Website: lowes
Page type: customer-info-address
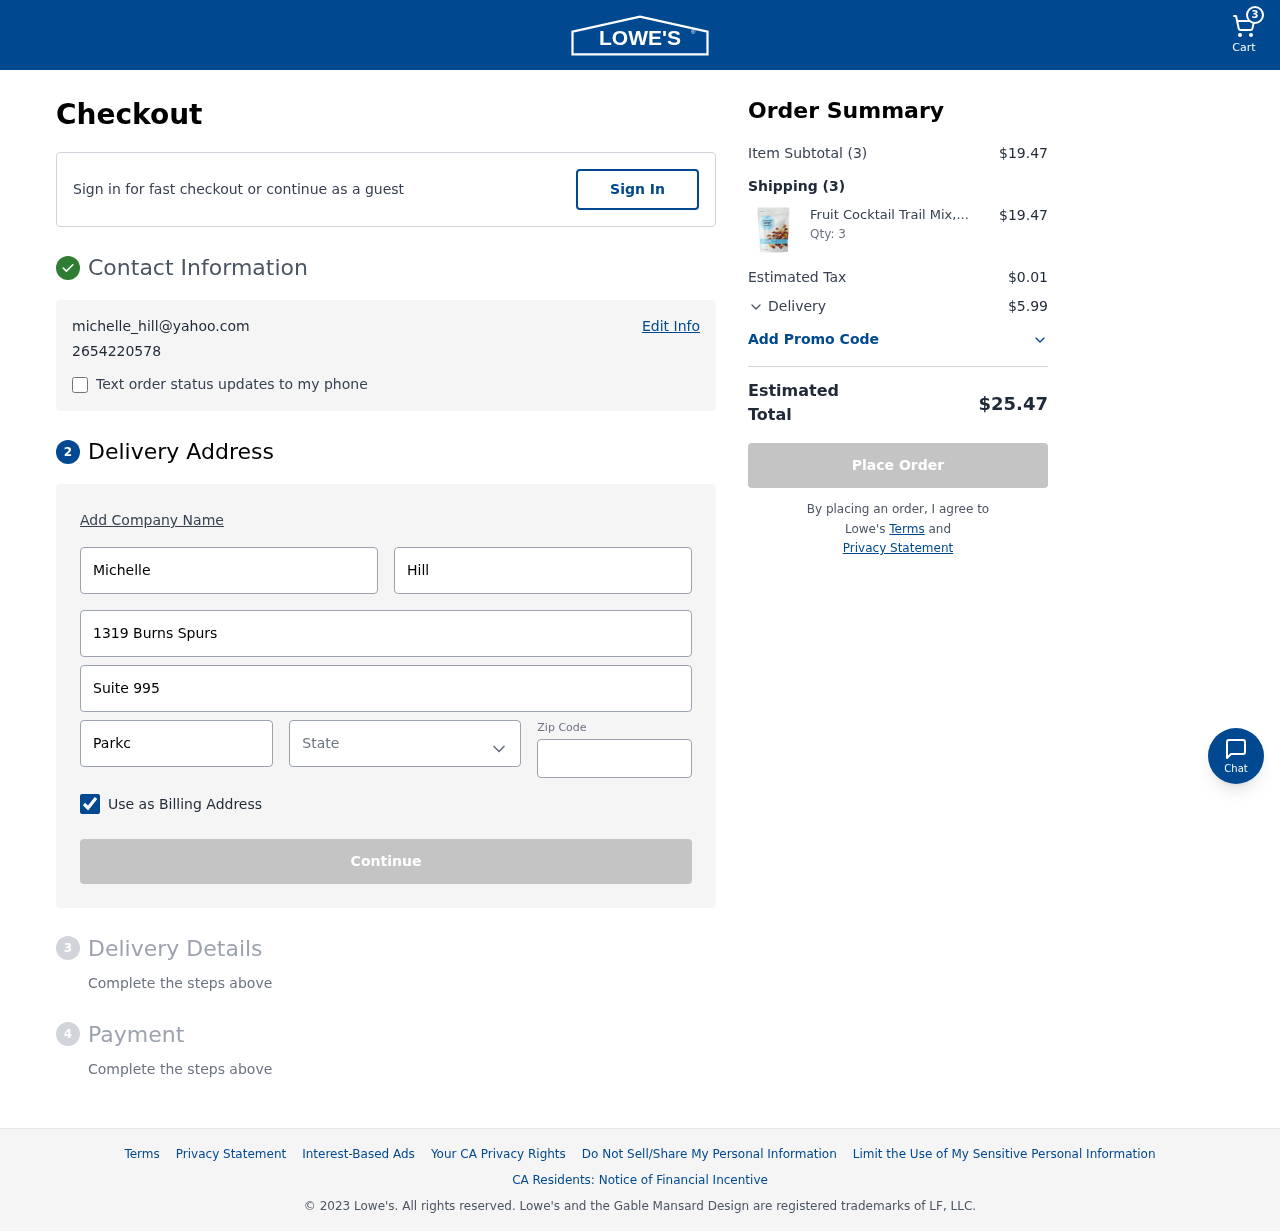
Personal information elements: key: PII_CITY
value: Parkchester
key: PII_EMAIL
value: michelle_hill@yahoo.com
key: PII_FIRSTNAME
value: Michelle
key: PII_LASTNAME
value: Hill
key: PII_PHONE
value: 2654220578
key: PII_POSTCODE
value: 44901
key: PII_STATE
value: South Carolina
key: PII_STREET
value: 1319 Burns Spurs
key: PII_STREET2
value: Suite 995
Product elements: key: PRODUCT1_NAME
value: Fruit Cocktail Trail Mix, 12oz
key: PRODUCT1_QUANTITY
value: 3
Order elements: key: ORDER_NUM_ITEMS
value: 3
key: ORDER_SUBTOTAL
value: $19.47
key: ORDER_NUM_ITEMS2
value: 3
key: ORDER_SUBTOTAL2
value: $19.47
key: ORDER_TAX
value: $0.01
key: ORDER_SHIPPING_COST
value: $5.99
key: ORDER_TOTAL
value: $25.47